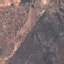
Land use / land cover class: PermanentCrop